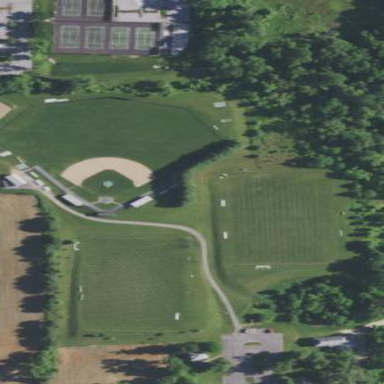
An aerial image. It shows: Baseball pitch for leisure and sports activities.